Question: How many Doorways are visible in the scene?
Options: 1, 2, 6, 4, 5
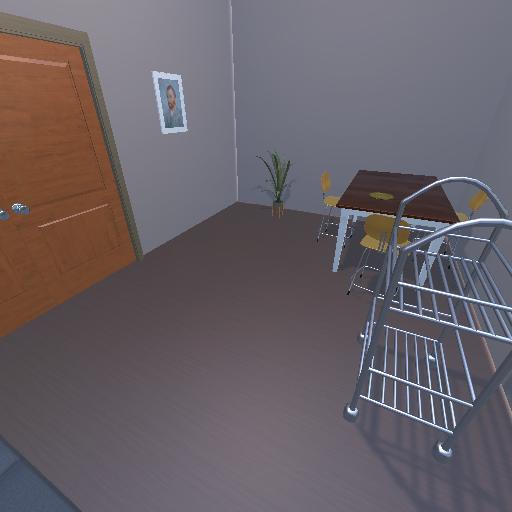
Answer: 1